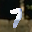
Label: 7